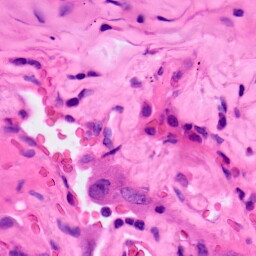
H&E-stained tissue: Lung